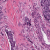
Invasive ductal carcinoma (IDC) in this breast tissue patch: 1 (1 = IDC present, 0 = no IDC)